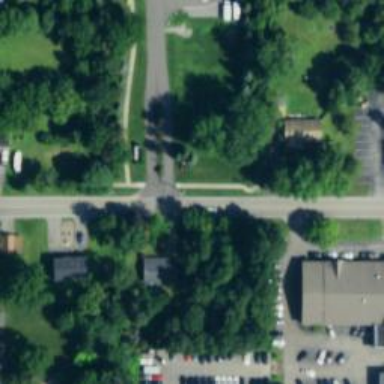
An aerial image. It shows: Asphalt road designated for service vehicles.